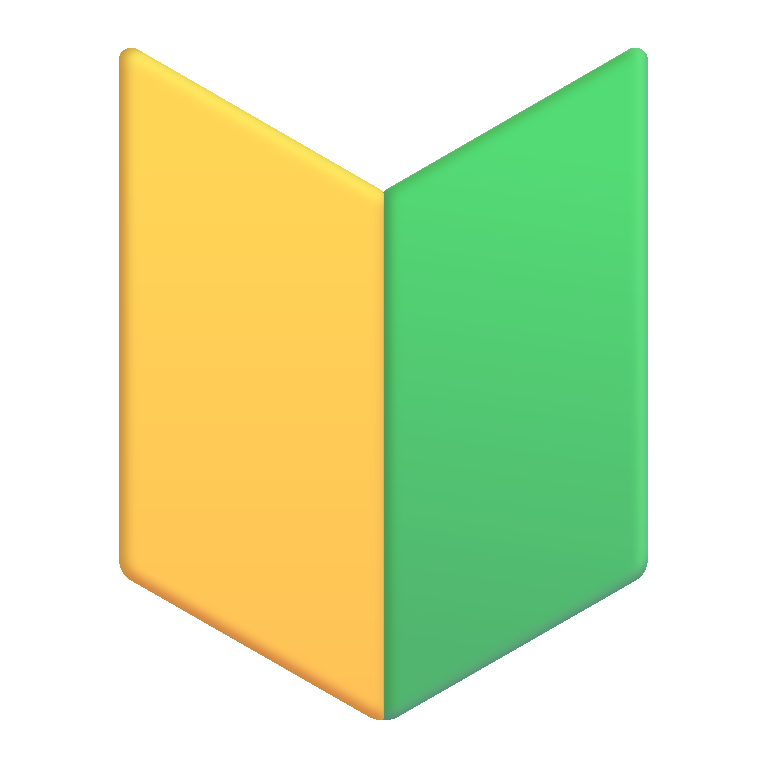
japanese symbol for beginner color